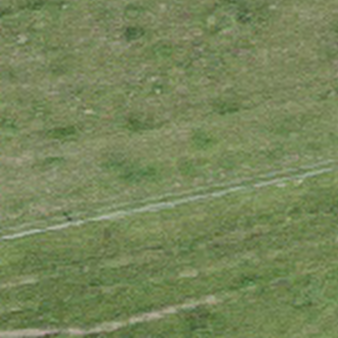
Label: other